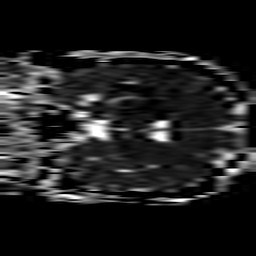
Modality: ADC
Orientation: coronal
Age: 41
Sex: male
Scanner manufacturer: philips
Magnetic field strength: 3 T
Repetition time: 3.346 s
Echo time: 0.076 s